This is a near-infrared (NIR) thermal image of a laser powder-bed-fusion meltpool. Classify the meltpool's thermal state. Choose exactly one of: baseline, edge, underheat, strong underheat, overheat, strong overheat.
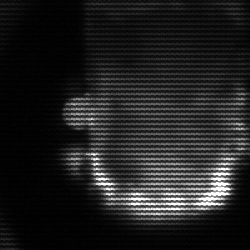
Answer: baseline